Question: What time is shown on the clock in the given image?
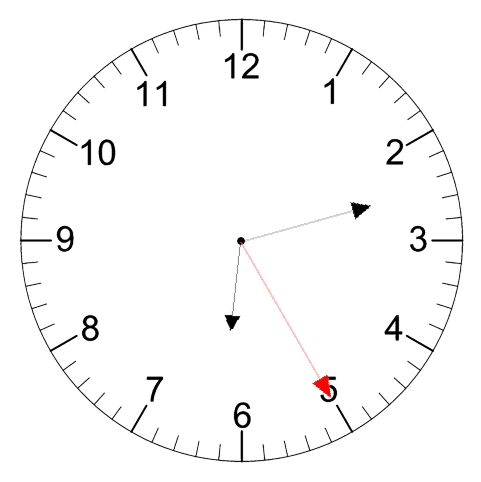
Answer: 06:12:25